Question: I have searched this topic, but not able to find a direct answer, and I am also not good in javascript. So I hope someone can show me how to do this.
I simply like to display math inside canvas2D. I use 'context.fillText' to pass string to canvas2d, but that string is clearly not being processed by Mathjax since it is not on the page itself.
Here is a MWE. What do I need to modify this to make math show up on the canvas?
'''
<!DOCTYPE html>
<html>
<head>
<script type="text/x-mathjax-config">
MathJax.Hub.Config({tex2jax: { inlineMath: [['$','$'],['\(','\)']] }});
</script>
<script type="text/javascript"
src="http://cdn.mathjax.org/mathjax/latest/MathJax.js?config=TeX-AMS-MML_HTMLorMML"></script>
</head>
<body>
</p>Trying to render $\sin(x)$ inside canvas 2D as text</p>
<div>
<canvas id="e" width="200" height="200"></canvas>
<script>
var canvas = document.getElementById("e");
var context = canvas.getContext("2d");
context.font = "normal 16px Arial";
context.fillText("test string", 50, 50);
context.fillText("$\sin(x)$", 50, 100);
</script>
</div>
</body>
</html>
'''
The output I get now is

Again, I do understand why it is not working, since the math is inside the string, Mathjax can't see it and process it. But it has to be a string for use by canvas. I can't just write 'context.fillText($\sin(x)$, 50, 100);' without the string quotes, since it will not work.
Might be a related question is this, but not sure.
<URL>
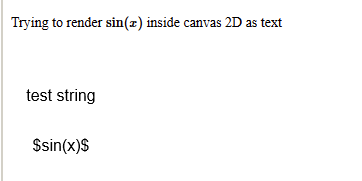
Answer: '<canvas>' text draw operations are separate operations from <URL> and thus Mathjax cannot interact with canvas text rendering operations.
I am not sure if there exists '<canvas>' renderer backend for MathJax currently. At least it doesn't seem to be so by checking the rendering options on current MathJax demos. Thus, MathJax can only create output on DOM.
Due to security reasons, browsers do not allow rendering DOM on '<canvas>' directly, though this is technically possible. Otherwise one could steal content from sites you are logged in (e.g. Facebook) by rendering the site in '<iframe>' and then rendering this '<iframe>' on canvas.